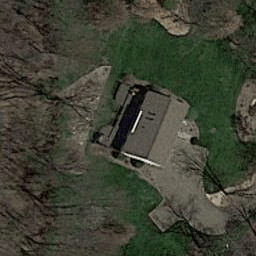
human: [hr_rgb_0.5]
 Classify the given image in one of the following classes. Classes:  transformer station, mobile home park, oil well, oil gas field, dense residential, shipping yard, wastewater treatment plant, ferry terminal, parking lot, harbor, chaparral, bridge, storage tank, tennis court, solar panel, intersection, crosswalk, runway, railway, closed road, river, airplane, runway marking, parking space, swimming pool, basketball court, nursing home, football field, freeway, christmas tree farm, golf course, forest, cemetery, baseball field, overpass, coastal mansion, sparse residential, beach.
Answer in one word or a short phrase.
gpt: sparse residential